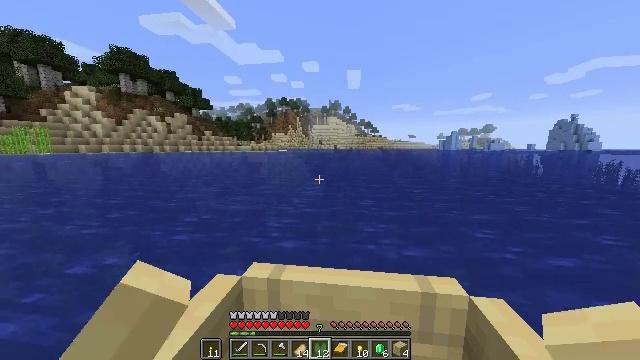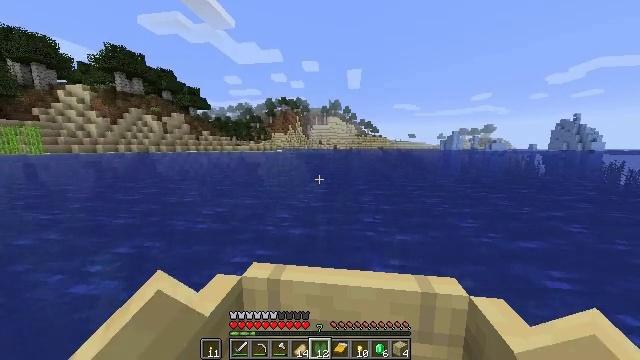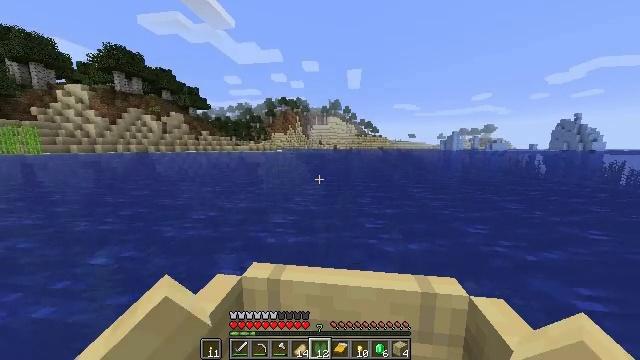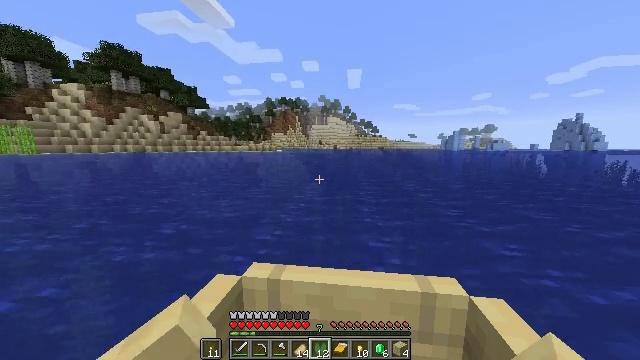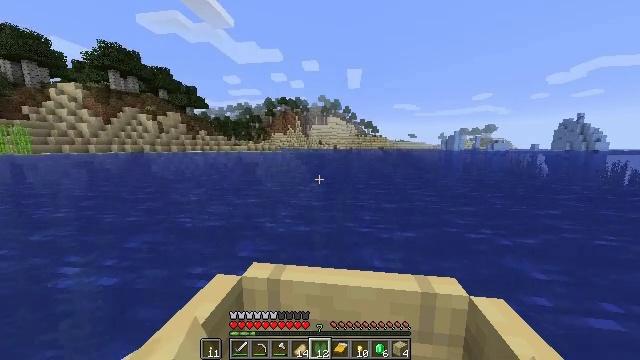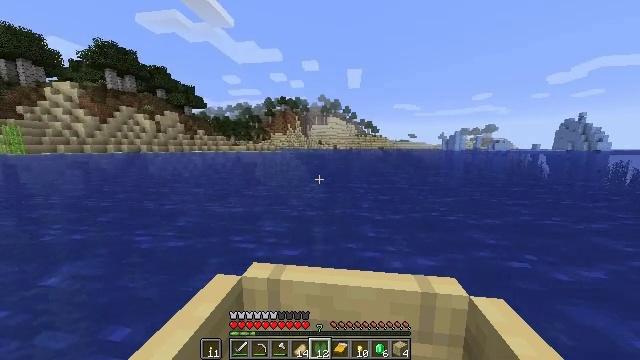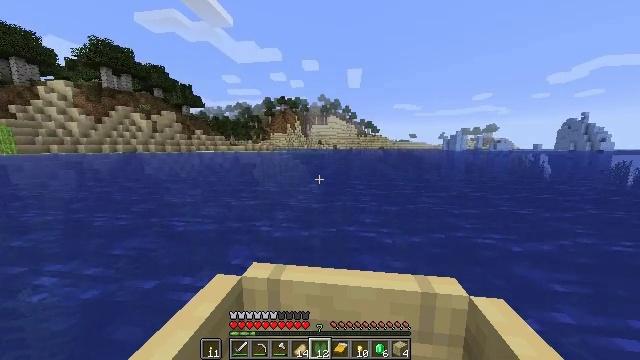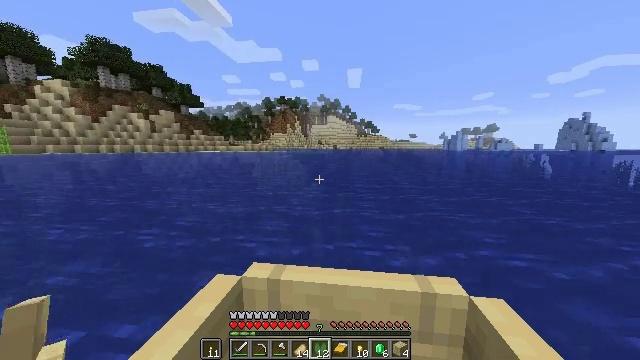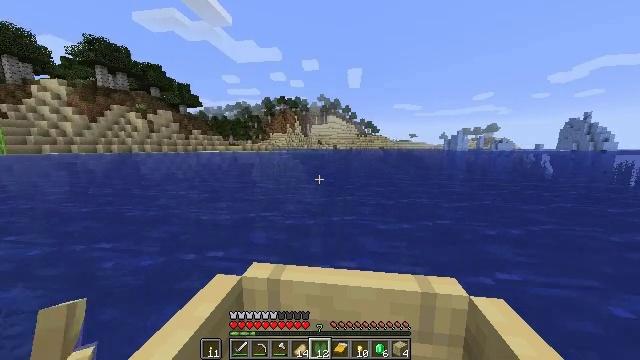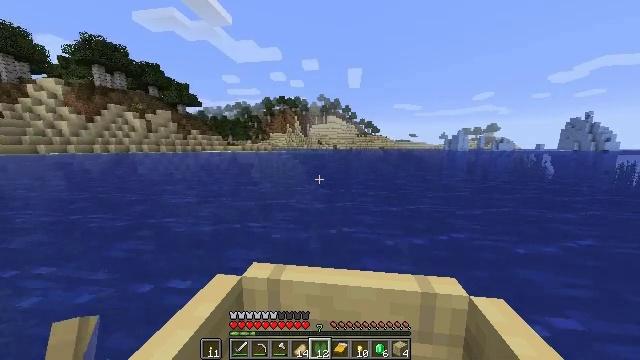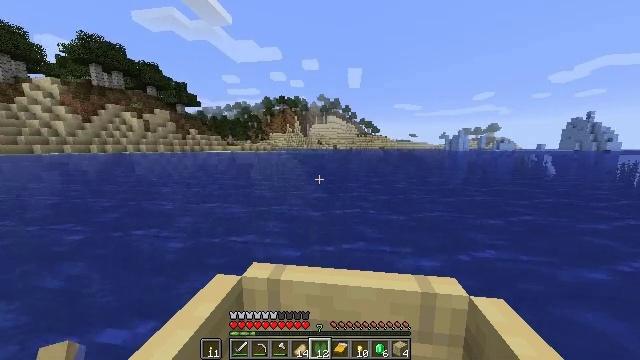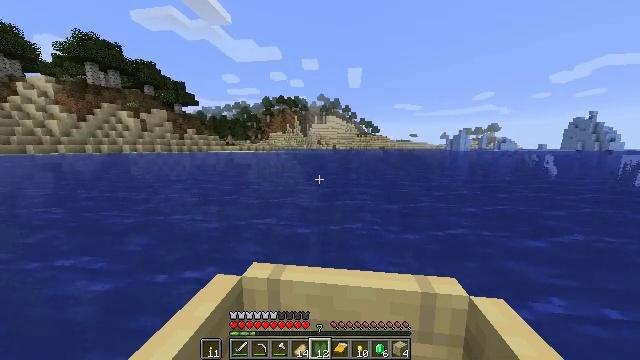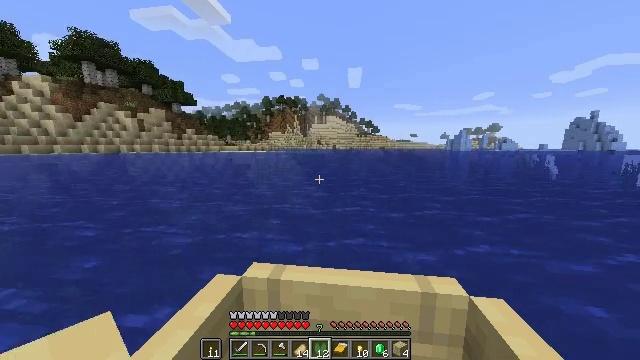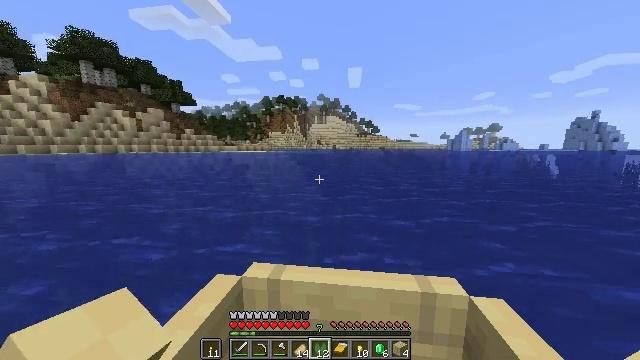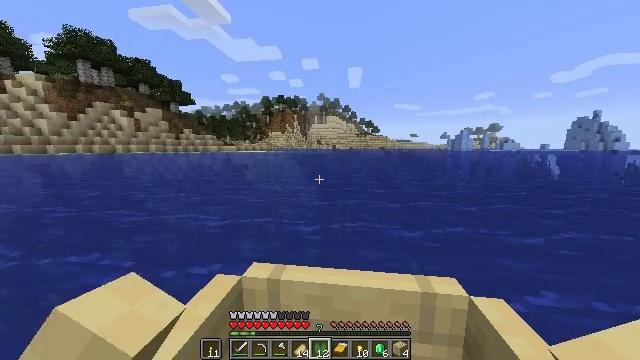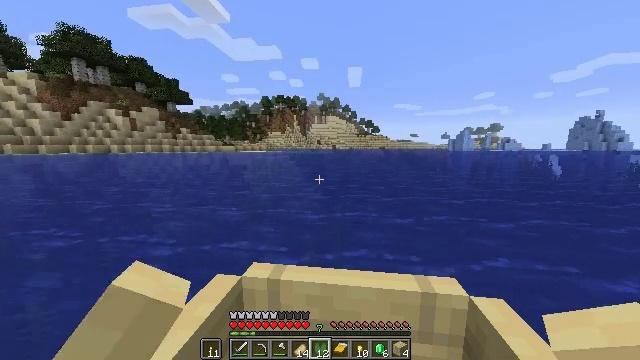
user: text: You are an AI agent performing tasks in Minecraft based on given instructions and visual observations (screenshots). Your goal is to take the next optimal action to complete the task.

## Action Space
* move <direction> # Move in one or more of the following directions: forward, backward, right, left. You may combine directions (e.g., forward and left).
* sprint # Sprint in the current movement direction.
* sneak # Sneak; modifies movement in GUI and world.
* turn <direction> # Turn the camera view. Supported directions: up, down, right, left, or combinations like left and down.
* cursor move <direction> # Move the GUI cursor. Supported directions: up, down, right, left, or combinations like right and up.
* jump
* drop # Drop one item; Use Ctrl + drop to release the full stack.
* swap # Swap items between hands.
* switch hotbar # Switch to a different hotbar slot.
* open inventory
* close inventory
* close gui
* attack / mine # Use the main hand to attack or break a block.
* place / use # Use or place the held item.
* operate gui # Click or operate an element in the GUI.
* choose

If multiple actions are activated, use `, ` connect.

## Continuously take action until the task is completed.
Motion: motion action
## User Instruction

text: Remove a lily pad from the inventory.
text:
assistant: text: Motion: move forward, sprint
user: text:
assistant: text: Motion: move forward, sprint
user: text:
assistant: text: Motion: move forward, sprint
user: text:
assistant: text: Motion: move forward, sprint
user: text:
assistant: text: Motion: move forward, sprint
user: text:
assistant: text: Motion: move forward, sprint
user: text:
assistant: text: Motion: move forward, sprint
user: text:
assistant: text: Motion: move forward, sprint
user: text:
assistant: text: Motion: move forward, sprint
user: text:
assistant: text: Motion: move forward, sprint
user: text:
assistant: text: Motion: move forward, sprint
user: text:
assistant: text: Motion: move forward, sprint
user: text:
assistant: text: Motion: move forward, sprint
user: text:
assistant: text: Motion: move forward, sprint
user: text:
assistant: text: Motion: move forward, sprint
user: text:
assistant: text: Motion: move forward, sprint
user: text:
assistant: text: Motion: move forward, sprint
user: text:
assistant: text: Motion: move forward, sprint
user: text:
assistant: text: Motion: move forward, sprint
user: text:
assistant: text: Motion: move forward, sprint
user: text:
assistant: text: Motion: move forward, sprint
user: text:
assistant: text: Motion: move forward, sprint
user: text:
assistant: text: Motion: move forward, sprint
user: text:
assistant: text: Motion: move forward, sprint
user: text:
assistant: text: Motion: move forward, sprint
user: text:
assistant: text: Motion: move forward, sprint
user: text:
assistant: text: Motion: move forward, sprint
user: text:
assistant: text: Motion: move forward, sprint
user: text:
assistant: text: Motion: move forward, sprint
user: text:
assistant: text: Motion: move forward, sprint